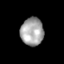
Tissue: skin
Cell type: Epithelial cells
Senescence score: 0.1958
Nuclear area (px): 625
Mean DAPI intensity: 165.747